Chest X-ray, AP view. Patient: 31 years old, sex M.
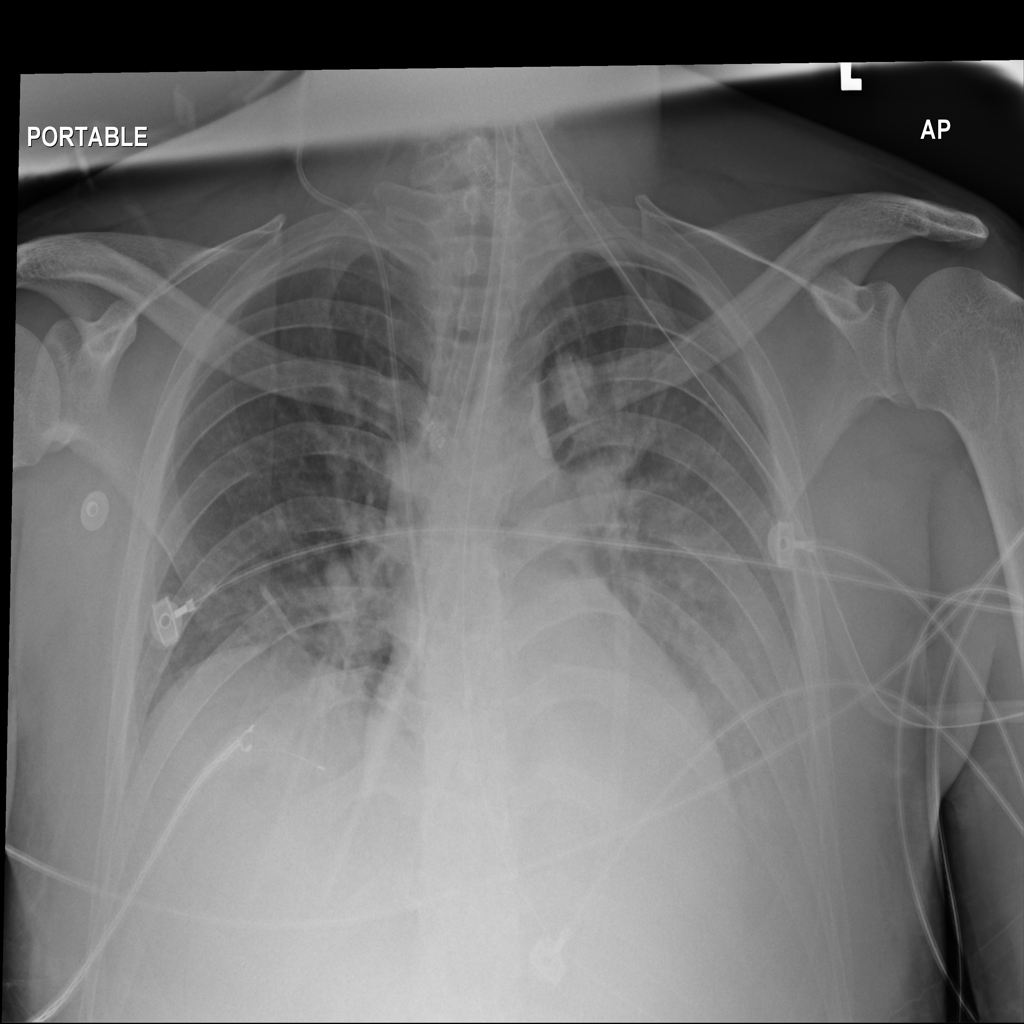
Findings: Effusion, Pneumothorax